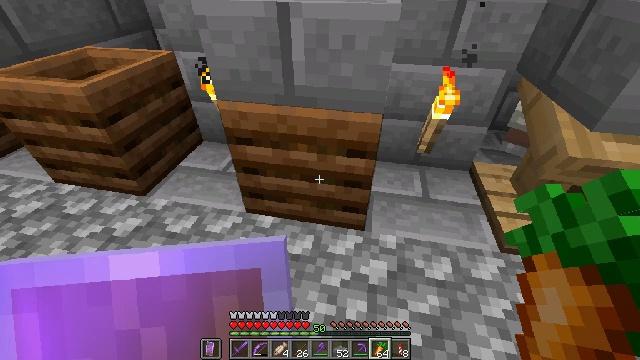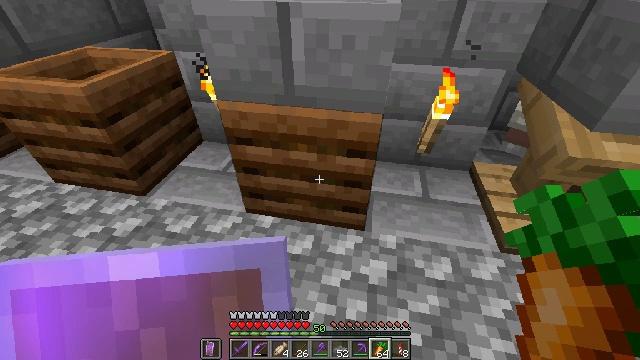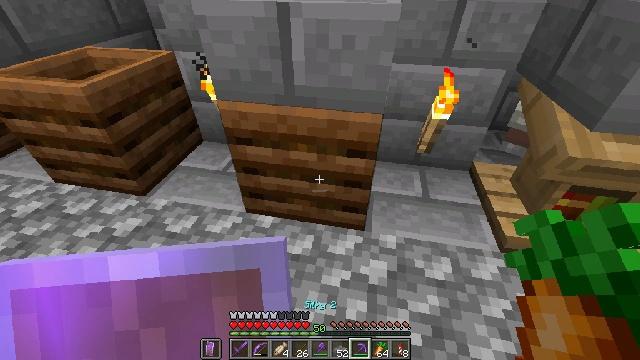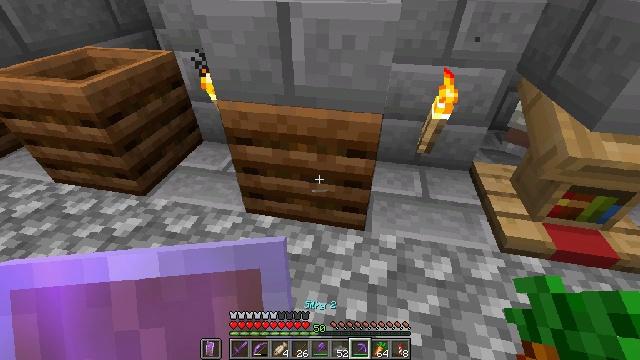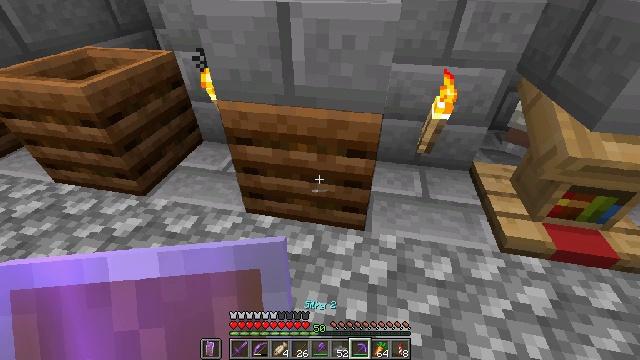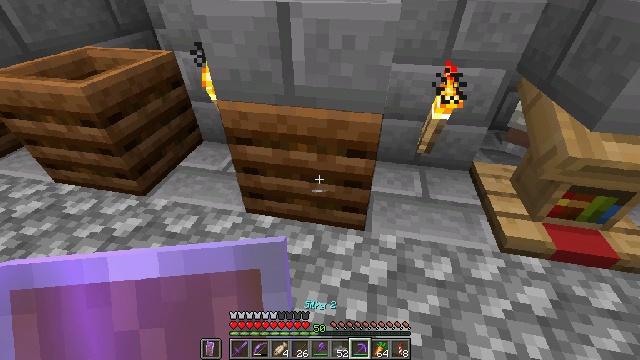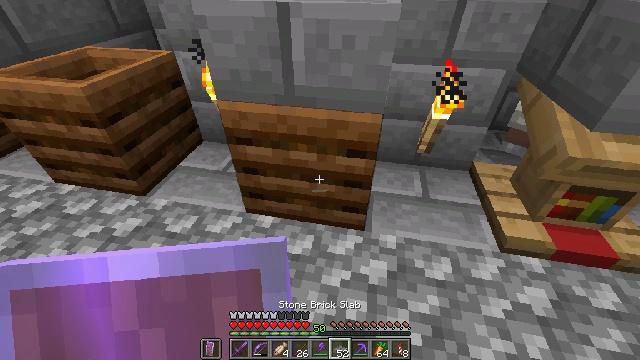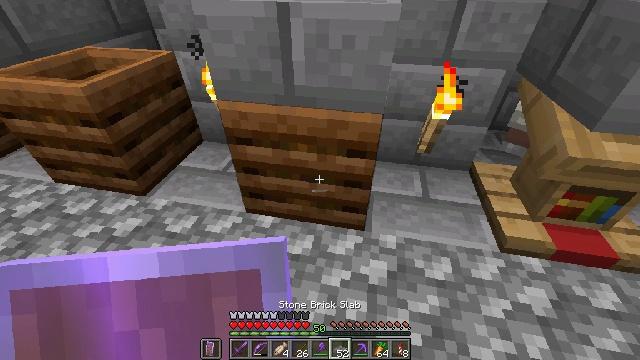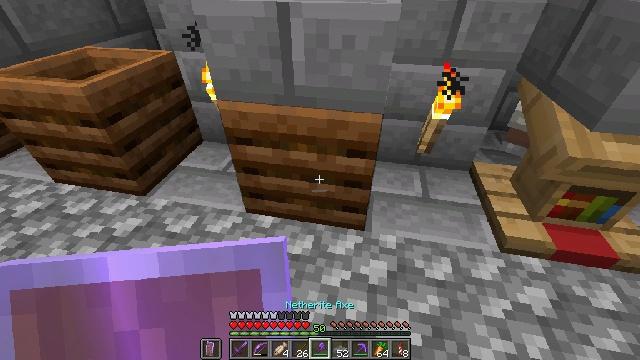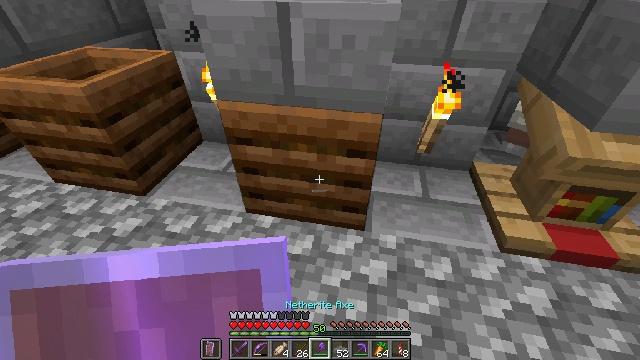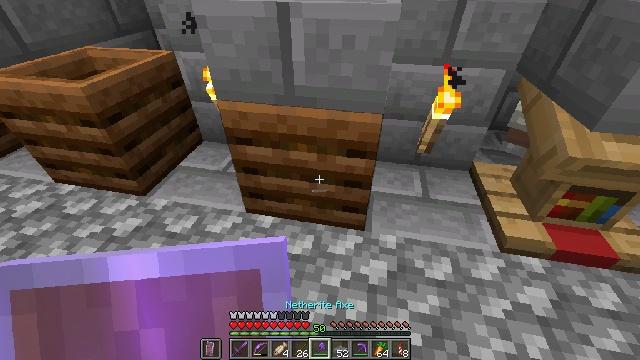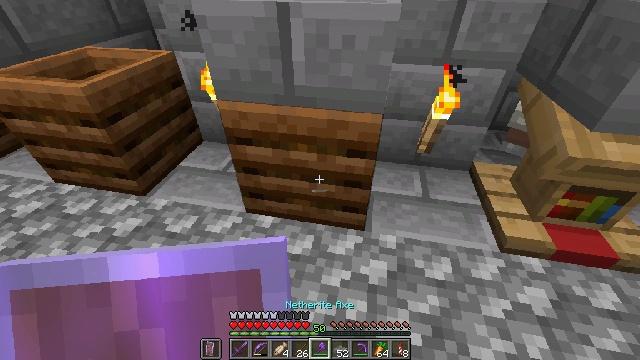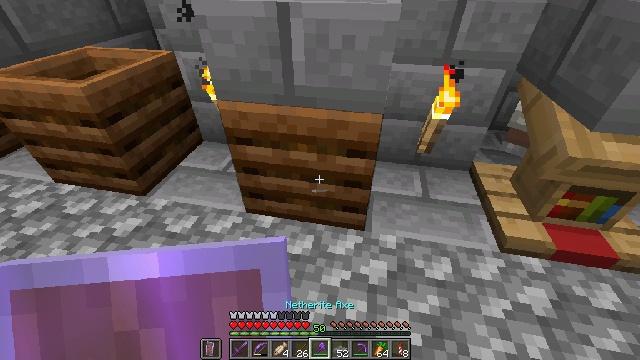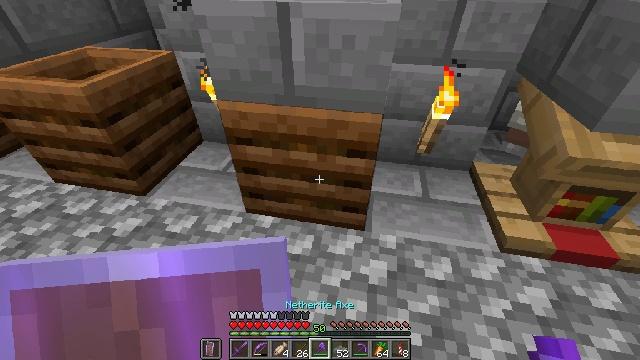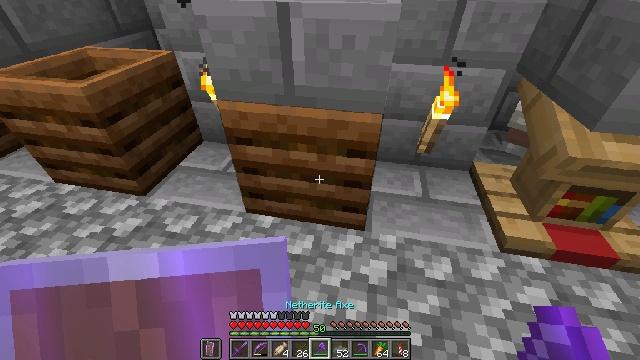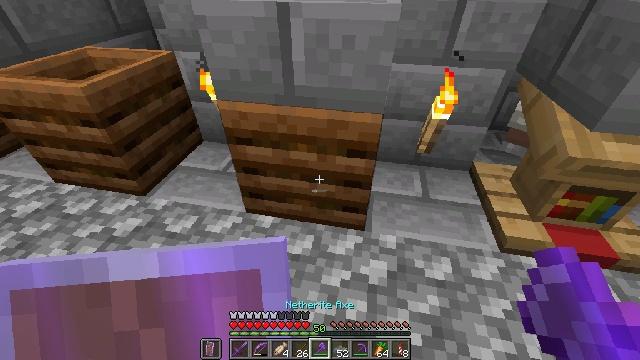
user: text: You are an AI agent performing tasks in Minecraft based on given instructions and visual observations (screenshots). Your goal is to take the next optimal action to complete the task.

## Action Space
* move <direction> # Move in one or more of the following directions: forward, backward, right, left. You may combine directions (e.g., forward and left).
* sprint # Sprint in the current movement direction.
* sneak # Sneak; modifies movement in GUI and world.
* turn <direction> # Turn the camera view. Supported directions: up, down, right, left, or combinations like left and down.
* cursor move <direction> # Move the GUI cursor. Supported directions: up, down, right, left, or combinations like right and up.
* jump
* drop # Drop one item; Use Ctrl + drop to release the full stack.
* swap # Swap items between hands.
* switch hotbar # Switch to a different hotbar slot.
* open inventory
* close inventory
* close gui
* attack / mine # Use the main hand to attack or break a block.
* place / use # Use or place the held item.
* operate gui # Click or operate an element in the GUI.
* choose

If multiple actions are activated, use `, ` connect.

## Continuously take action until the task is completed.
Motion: motion action
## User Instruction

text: Break the composter to recycle it.
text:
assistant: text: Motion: no_op
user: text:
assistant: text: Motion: no_op
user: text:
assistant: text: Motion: no_op
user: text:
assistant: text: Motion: no_op
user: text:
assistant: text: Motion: no_op
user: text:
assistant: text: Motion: no_op
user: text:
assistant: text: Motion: no_op
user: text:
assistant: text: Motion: no_op
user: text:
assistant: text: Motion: no_op
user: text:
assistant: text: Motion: no_op
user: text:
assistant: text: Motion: no_op
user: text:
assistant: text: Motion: no_op
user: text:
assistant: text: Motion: no_op
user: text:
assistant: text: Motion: no_op
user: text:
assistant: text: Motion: no_op
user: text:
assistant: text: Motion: no_op
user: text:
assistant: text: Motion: no_op
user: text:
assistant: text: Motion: no_op
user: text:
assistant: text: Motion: no_op
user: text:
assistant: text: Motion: no_op
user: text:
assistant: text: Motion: no_op
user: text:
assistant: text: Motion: no_op
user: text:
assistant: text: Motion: no_op
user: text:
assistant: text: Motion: open inventory
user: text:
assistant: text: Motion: open inventory
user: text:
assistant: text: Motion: open inventory
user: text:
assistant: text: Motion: turn right and down
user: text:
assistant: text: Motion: sneak, turn right and down
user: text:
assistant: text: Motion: no_op
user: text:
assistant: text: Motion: no_op